Interaction volume radius: 10 \u00c5
Interaction volume height: 15 \u00c5
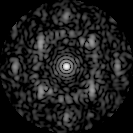
Disorder parameter: 0.5636